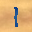
Label: 1